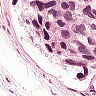
Metastatic tissue present: yes